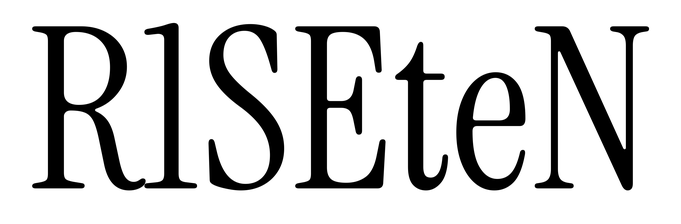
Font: InstrumentSerif-Regular